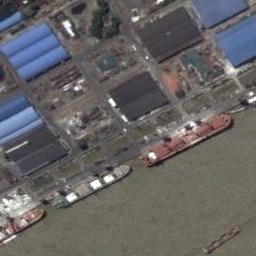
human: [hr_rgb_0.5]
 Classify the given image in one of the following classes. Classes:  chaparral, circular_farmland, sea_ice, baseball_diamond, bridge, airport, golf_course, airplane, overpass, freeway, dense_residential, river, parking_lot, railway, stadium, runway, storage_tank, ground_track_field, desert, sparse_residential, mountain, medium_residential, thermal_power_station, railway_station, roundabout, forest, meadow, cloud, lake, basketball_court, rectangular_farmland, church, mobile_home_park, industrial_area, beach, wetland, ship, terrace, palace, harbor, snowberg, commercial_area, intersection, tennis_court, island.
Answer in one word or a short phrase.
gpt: ship